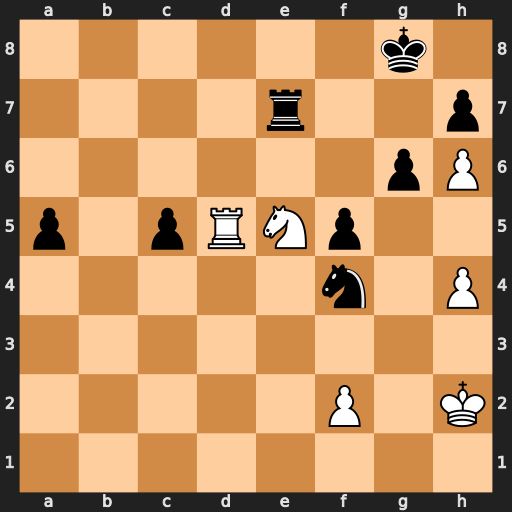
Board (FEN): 6k1/4r2p/6pP/p1pRNp2/5n1P/8/5P1K/8
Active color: w
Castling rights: -
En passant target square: -
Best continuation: Rd8+ Re8 Rxe8#